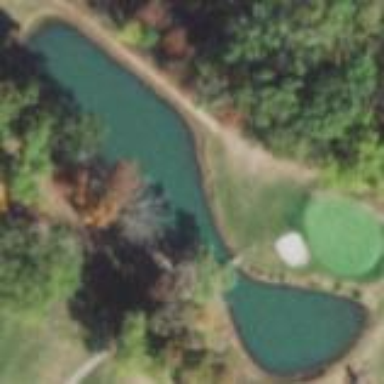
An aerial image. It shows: Water hazard on golf course. The hazard is natural water feature.